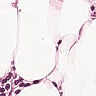
Metastatic tissue present: yes